Field crop: maize
Growth stage: 2
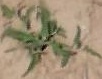
Species: atriplex